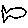
Label: fish